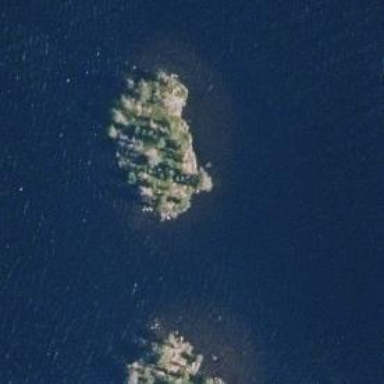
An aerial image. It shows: Islet.